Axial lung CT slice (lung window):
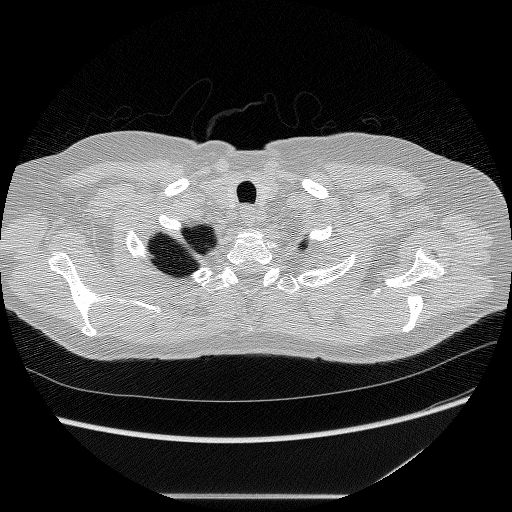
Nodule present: no